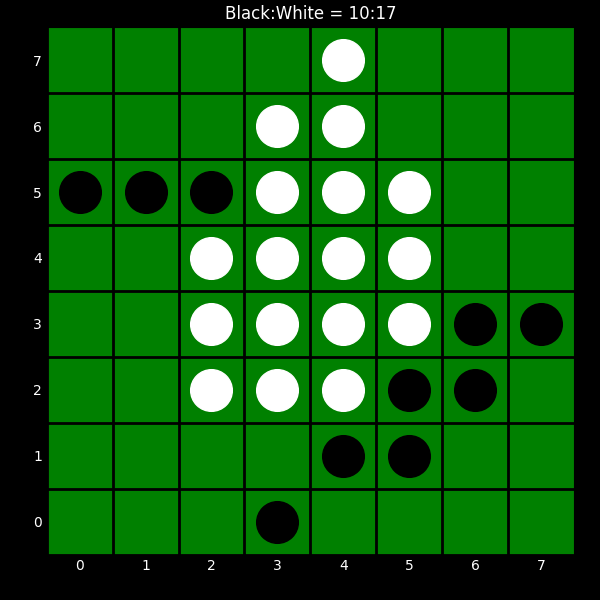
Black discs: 10
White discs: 17